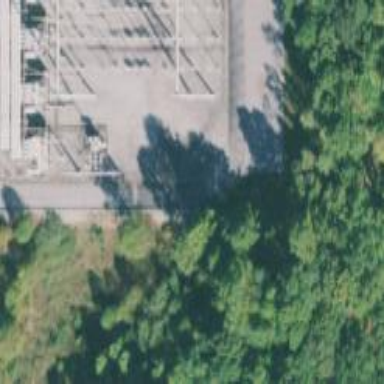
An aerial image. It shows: Power substation dedicated to generation.